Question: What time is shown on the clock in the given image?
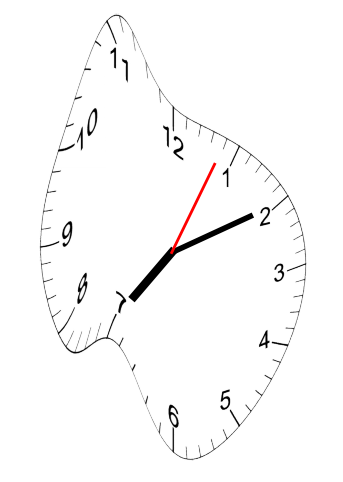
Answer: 07:10:04